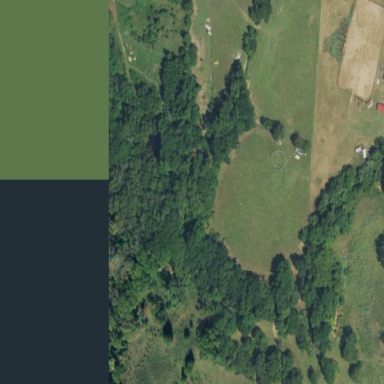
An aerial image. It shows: Mixed woodland with variety of leaf types and cycles.